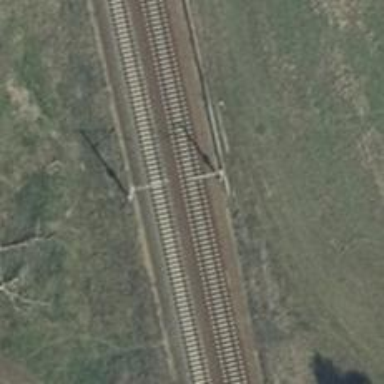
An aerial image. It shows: Railway milestone with catenary mast.